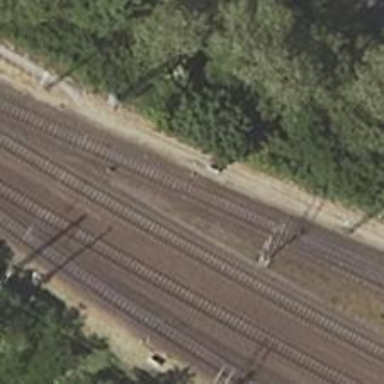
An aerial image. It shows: Railway switch.